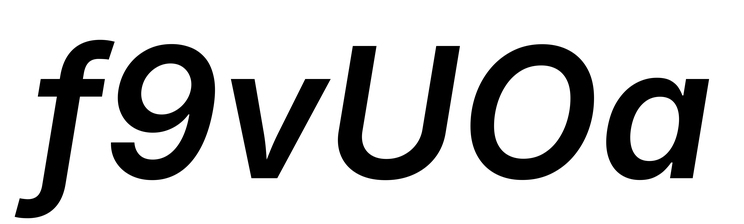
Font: Inter-Italic_SemiBold_Italic